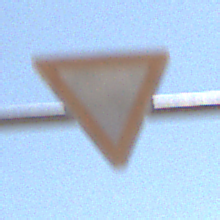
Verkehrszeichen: VorfahrtGewaehren
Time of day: Midday
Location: Outdoor (Nature)
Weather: Clear
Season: NotSpecified
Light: Natural